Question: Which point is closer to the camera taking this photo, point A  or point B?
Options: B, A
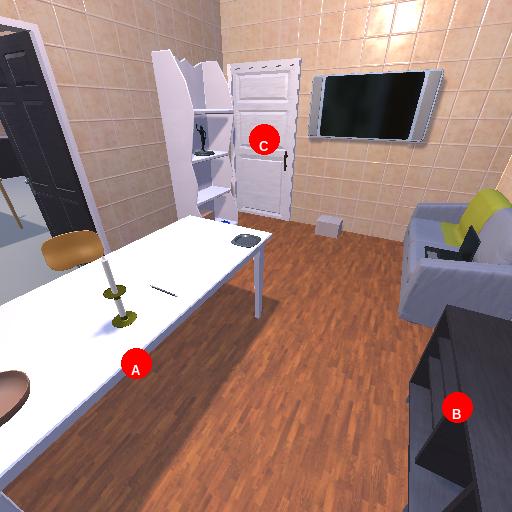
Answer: B